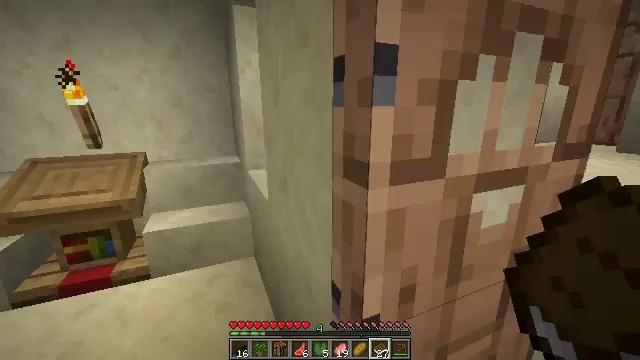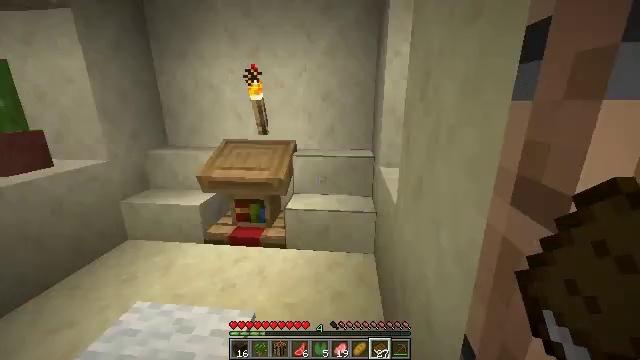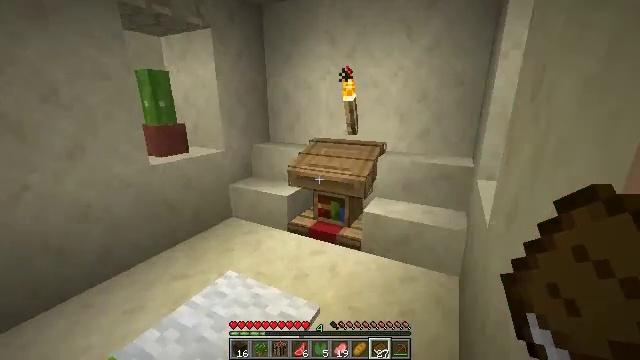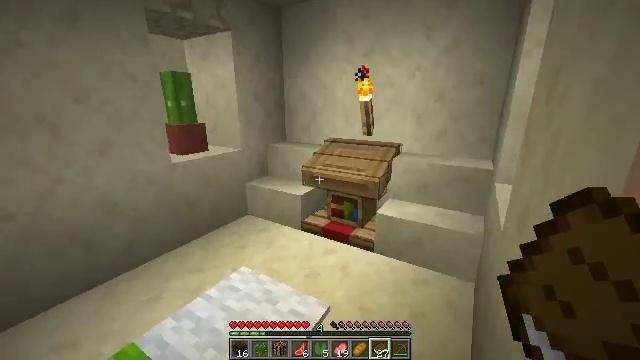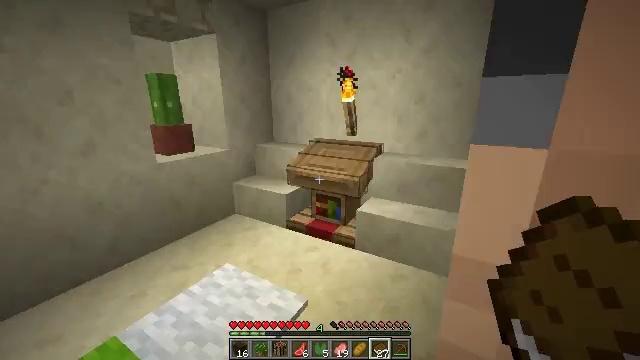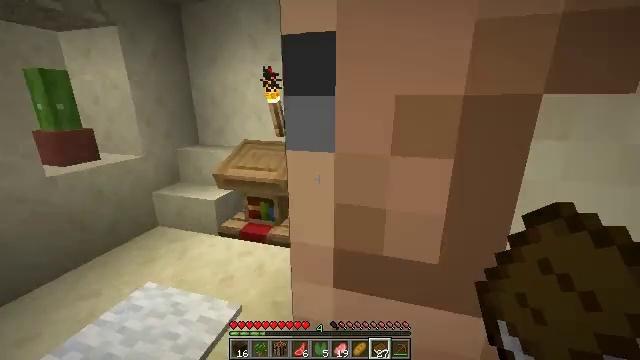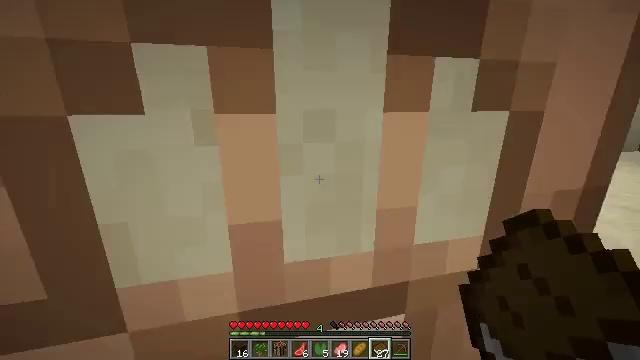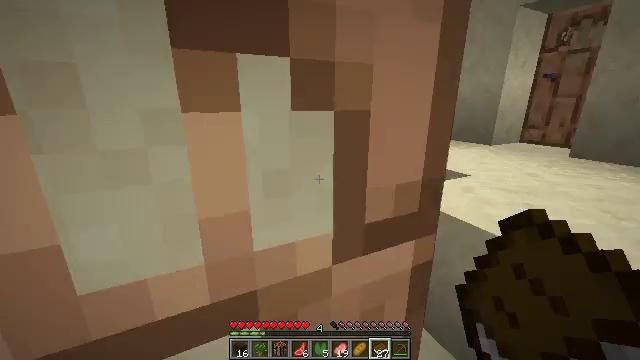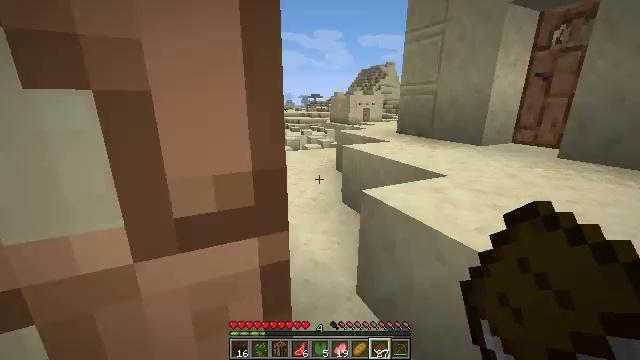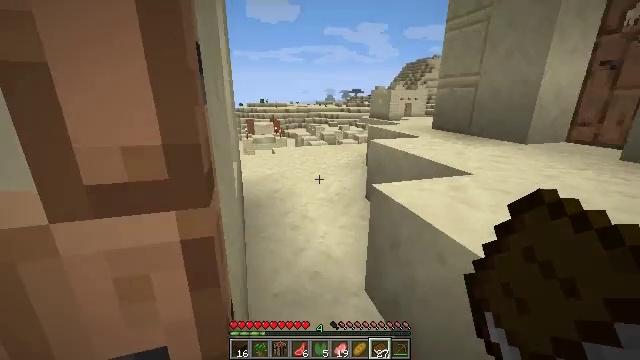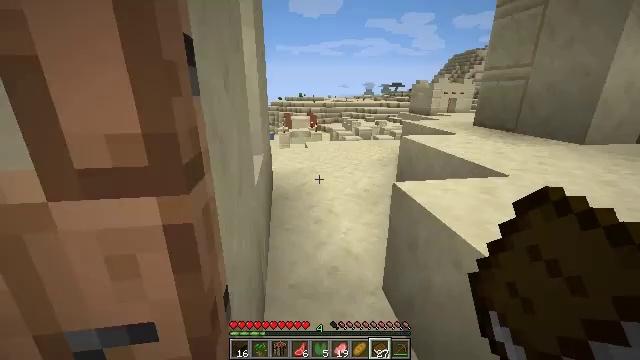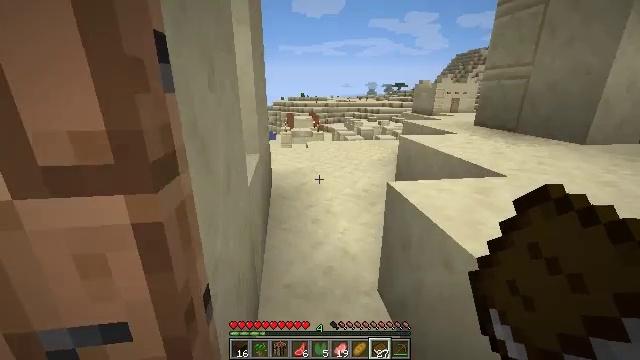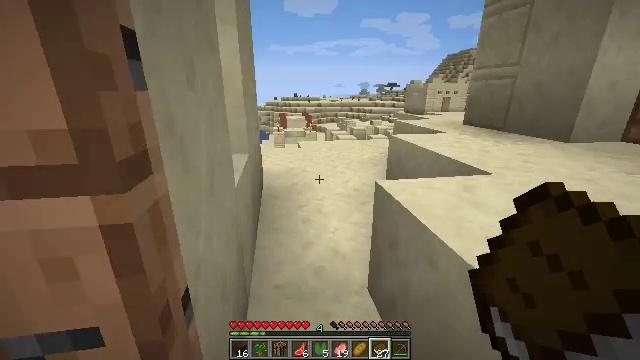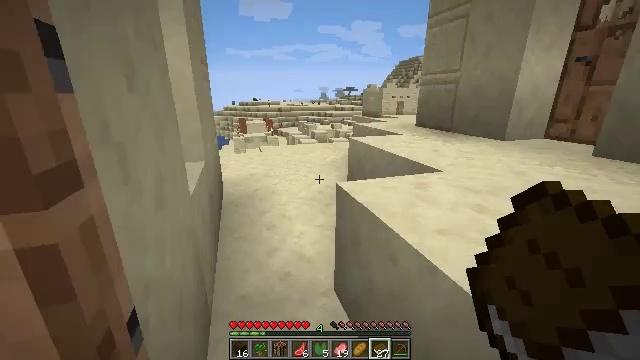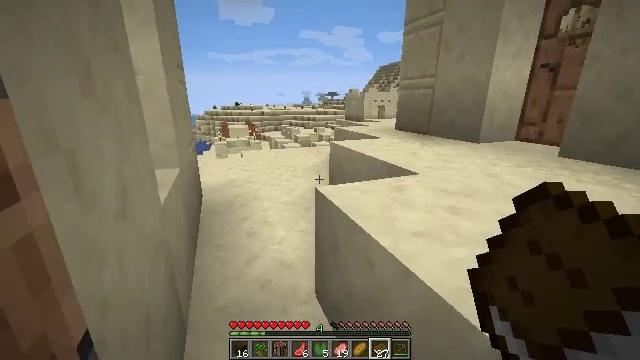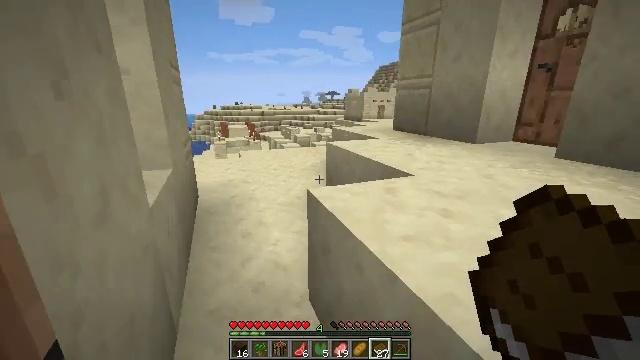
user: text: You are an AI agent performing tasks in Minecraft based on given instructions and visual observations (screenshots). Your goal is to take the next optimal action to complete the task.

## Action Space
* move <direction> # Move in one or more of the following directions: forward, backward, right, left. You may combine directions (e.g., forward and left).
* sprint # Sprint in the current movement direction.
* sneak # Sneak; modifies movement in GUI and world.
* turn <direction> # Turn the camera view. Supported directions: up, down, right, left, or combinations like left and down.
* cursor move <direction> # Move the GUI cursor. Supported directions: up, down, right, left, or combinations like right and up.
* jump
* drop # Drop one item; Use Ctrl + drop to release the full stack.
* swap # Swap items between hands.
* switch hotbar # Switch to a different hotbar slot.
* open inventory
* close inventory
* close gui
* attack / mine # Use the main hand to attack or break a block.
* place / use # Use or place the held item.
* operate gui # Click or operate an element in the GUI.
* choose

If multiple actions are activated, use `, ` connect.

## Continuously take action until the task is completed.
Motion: motion action
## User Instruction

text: Remove a cactus from the inventory.
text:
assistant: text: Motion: move forward, turn left and down
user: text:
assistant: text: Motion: move right, turn left
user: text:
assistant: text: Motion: move right, turn left
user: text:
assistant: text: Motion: move right
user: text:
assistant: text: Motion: move right, turn right
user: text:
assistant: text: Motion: move right, turn right
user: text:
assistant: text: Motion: move right, turn right
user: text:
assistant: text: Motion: move right, turn left
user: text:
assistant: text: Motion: move right, turn left and down
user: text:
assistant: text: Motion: turn left and down
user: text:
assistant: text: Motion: no_op
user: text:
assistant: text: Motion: turn right
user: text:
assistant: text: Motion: turn right
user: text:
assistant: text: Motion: move right, turn right
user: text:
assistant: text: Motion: move right
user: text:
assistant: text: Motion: move right, turn left
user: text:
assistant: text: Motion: move right, turn left
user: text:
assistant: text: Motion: move right, turn left, jump
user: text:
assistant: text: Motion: move right, turn left, jump
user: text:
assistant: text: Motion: move right, turn left, jump
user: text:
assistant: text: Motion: move right, turn left, jump
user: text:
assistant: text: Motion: move right, jump
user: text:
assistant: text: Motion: move forward and move right
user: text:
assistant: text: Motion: move forward and move right
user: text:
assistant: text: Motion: move forward and move right
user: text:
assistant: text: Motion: move forward and move right
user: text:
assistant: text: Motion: move forward and move right, sprint
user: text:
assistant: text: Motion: move forward and move right, sprint
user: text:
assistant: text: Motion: move forward and move right, sprint
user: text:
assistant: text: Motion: move forward and move right, sprint